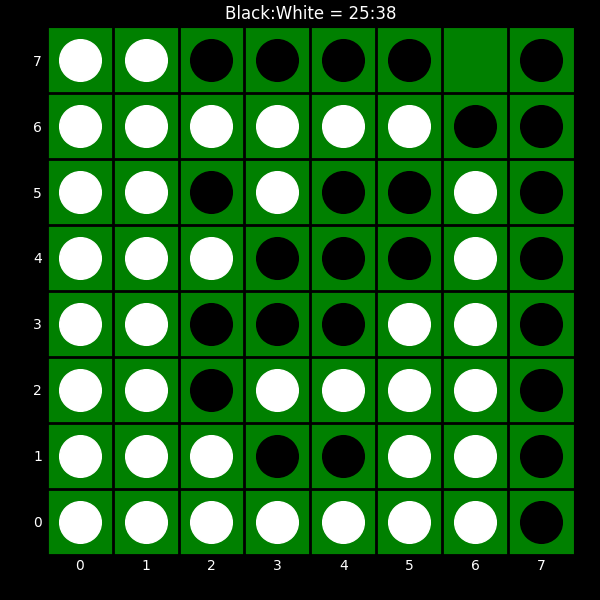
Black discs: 25
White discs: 38